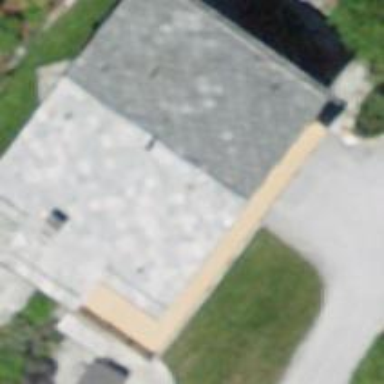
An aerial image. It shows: Detached building with gabled roof.